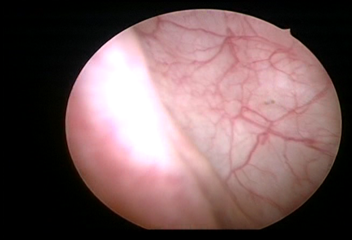
Modality: WLC
Class: Normal mucosa
Bladder cancer association: No